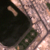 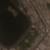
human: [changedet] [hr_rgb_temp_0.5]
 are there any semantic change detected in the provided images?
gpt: All remained the same.